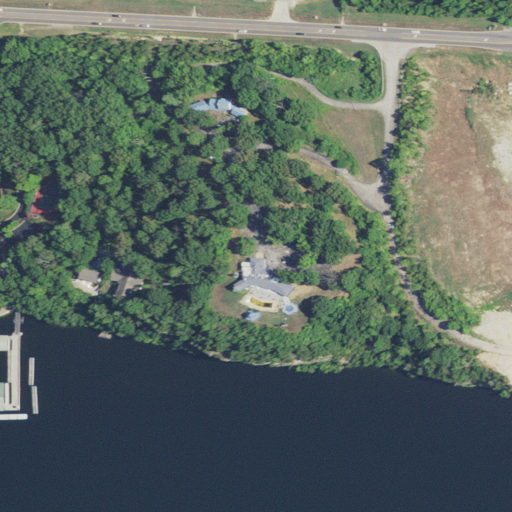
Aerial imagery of mountain in Missouri named Great Blue Heron Hill containing open water, open development, deciduous forest, low intensity development, medium intensity development, mixed forest, grassland, shrub, high intensity development, and herbaceous wetlands